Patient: sex M, age 78
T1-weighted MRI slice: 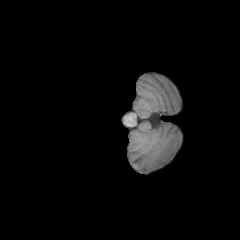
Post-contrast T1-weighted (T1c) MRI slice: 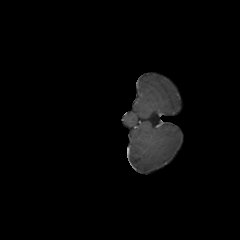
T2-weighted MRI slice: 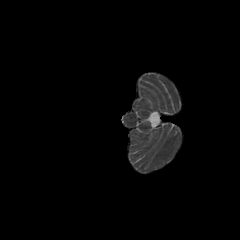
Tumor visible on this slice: no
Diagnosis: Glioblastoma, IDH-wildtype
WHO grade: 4